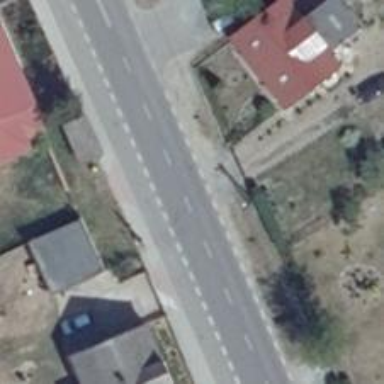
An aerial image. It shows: Secondary road with shared cycle lane.